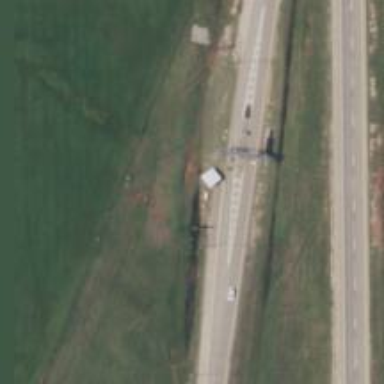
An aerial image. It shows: Toll gantry on the road.